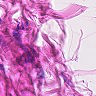
Metastatic tissue present: no